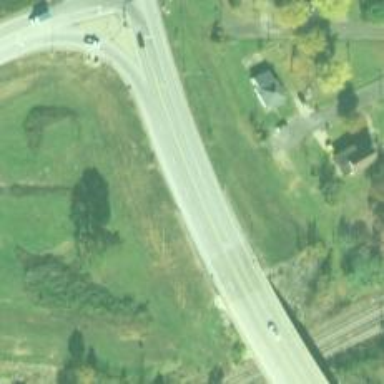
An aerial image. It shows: Trunk highway.